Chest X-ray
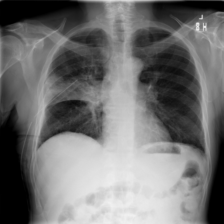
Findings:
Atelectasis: positive
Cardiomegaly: negative
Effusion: negative
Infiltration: positive
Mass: positive
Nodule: negative
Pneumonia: negative
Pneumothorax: positive
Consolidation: negative
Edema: negative
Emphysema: negative
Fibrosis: negative
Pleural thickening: negative
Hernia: negative